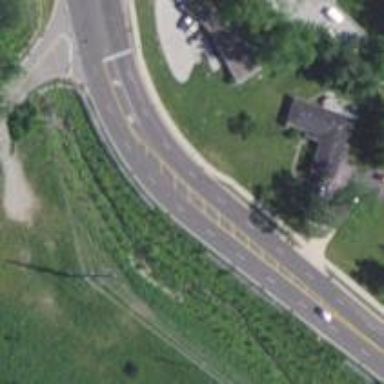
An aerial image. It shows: Primary highway with asphalt surface and separate sidewalk.